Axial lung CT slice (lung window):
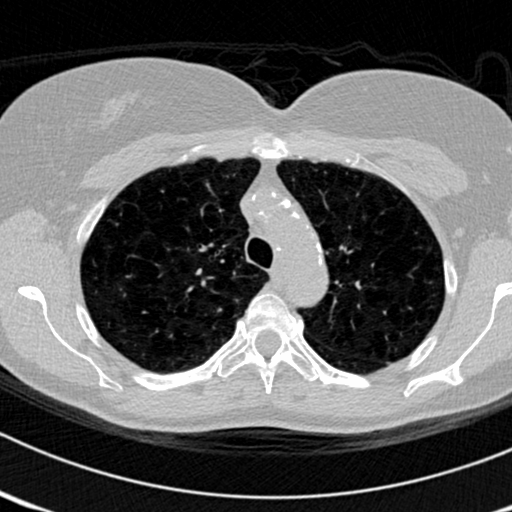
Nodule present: no